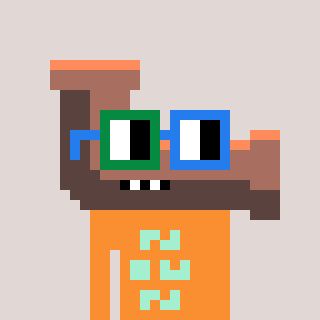
a pixel art character with square green and blue glasses, a pipe-shaped head and a orange-colored body on a warm background